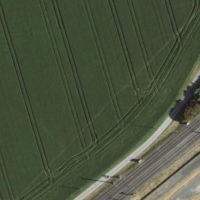
EUNIS habitat code: 52
Species observed at this site:
Milvus milvus
Buteo buteo
Corvus corone